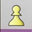
Piece: wP